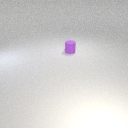
small purple rubber cylinder